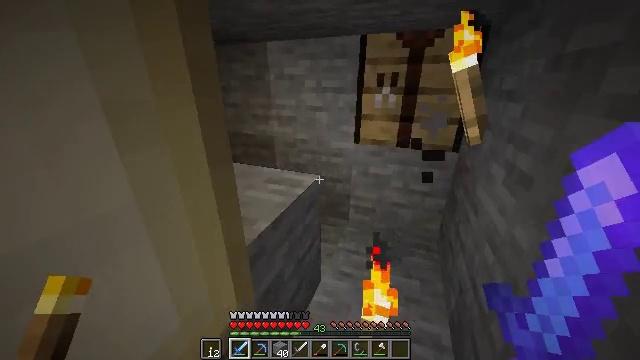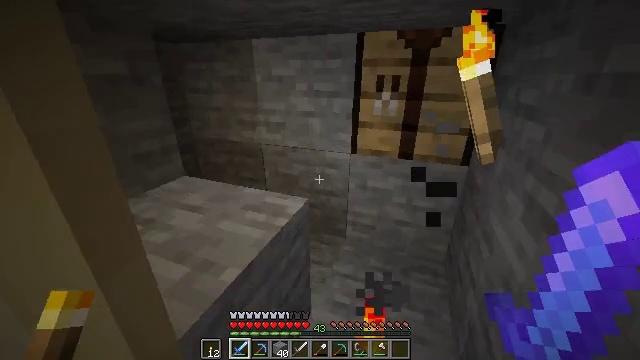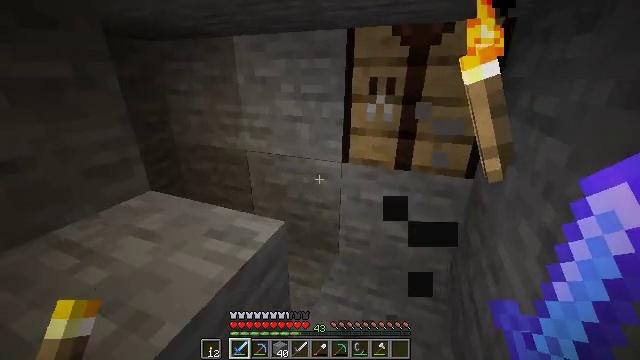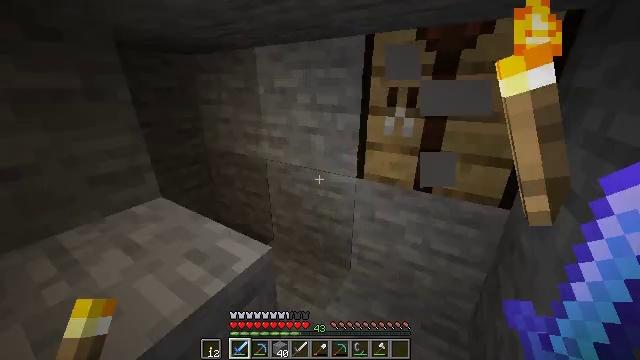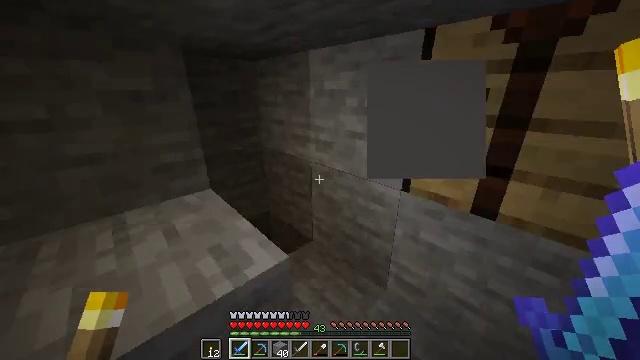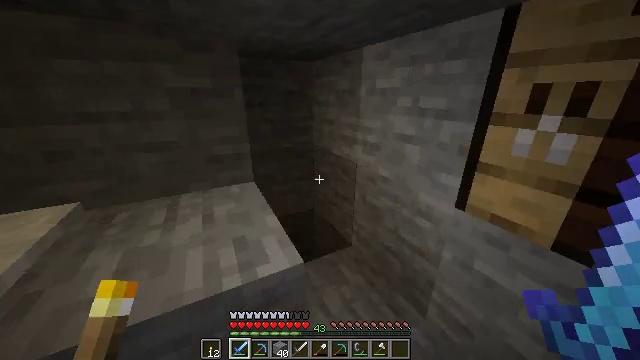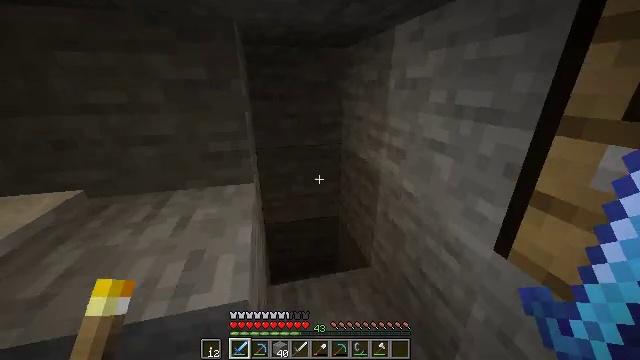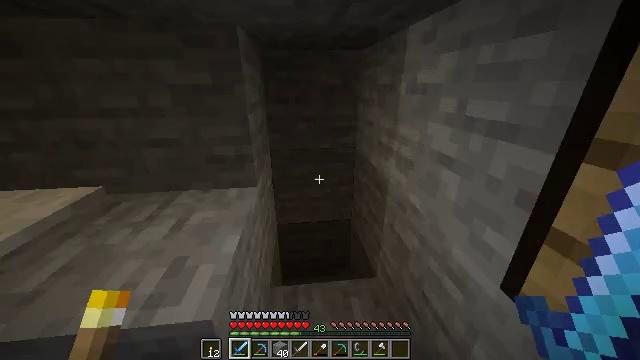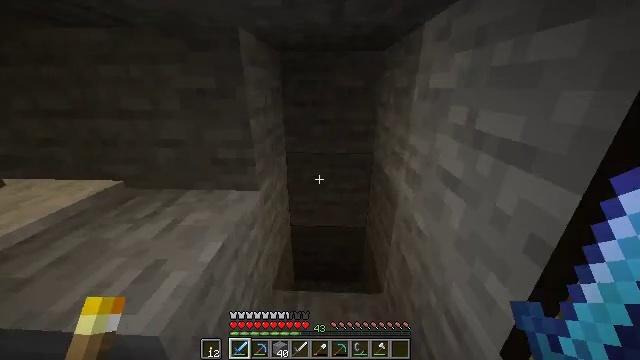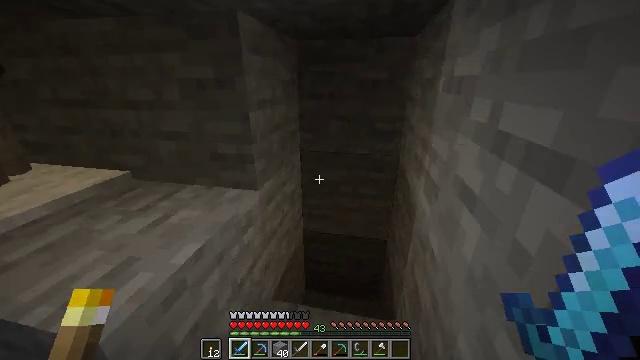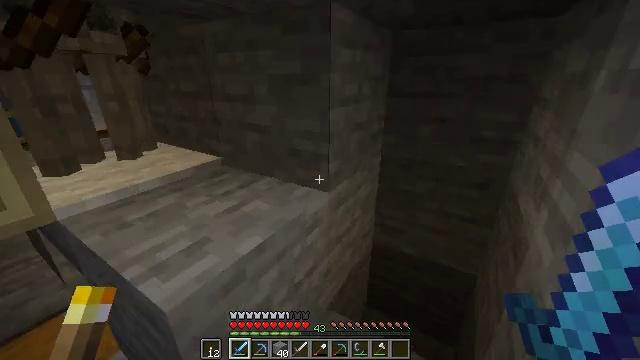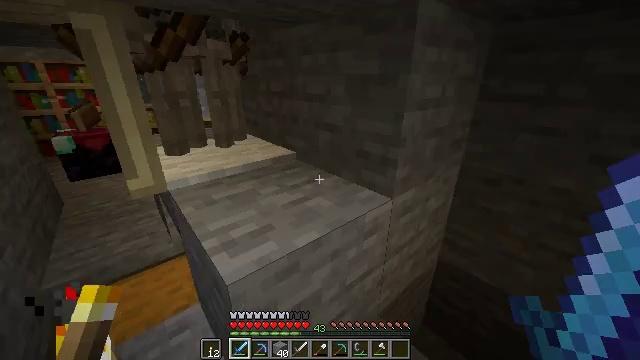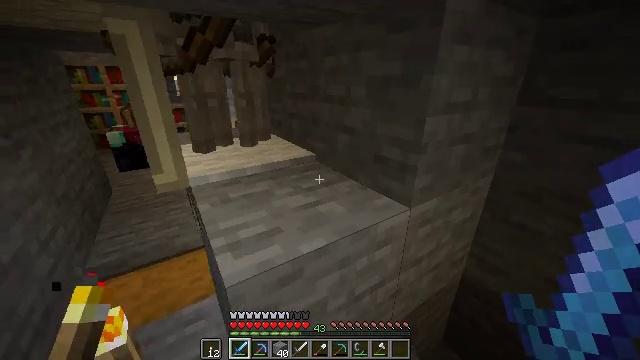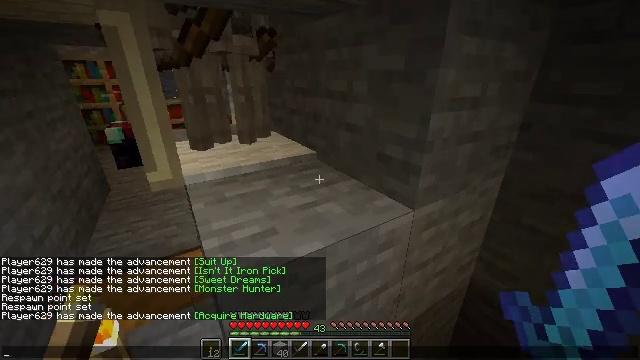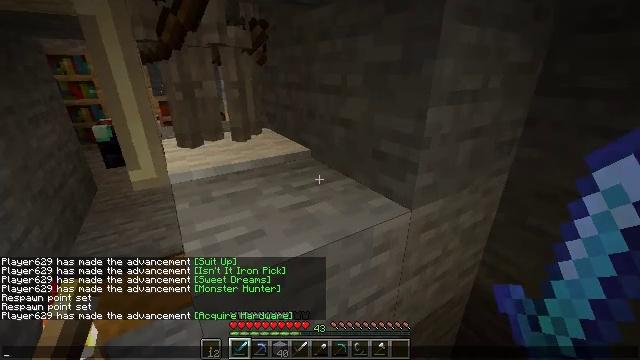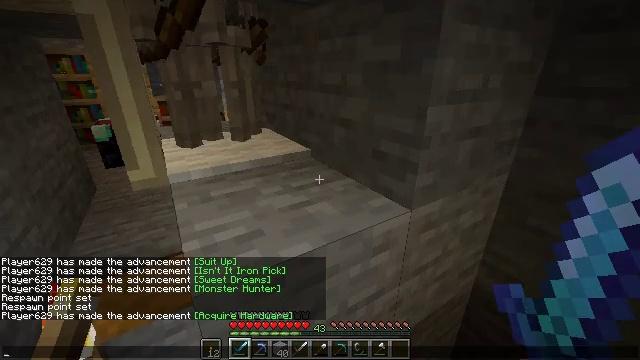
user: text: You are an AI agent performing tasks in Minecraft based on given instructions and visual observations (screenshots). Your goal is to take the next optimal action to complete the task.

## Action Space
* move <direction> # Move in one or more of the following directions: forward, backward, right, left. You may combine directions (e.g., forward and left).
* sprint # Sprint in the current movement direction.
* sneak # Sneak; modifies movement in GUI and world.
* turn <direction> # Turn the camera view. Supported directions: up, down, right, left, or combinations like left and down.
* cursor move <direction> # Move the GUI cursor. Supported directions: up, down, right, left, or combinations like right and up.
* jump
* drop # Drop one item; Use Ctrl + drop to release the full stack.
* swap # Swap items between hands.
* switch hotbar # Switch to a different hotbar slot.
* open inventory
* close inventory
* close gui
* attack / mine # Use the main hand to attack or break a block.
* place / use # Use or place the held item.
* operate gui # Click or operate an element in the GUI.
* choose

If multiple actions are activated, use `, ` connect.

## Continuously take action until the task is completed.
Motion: motion action
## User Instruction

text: Open the crafting table to create a stone slab.
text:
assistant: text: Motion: move forward and move right, sprint
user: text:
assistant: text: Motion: move forward and move right, sprint
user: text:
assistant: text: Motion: move forward and move right, sprint, turn left
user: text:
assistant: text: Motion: move forward and move right, sprint, turn left
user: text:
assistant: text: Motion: move forward and move right, sprint, turn left
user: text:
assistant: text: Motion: move forward and move right, turn left
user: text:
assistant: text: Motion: move forward and move right, turn left
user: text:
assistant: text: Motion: move right, turn left
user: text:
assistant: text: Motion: move right, turn left
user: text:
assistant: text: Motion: move right, turn left
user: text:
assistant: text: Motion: move right, turn left
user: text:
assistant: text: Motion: turn left
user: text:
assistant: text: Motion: turn left
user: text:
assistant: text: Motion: no_op
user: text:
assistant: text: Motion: turn left
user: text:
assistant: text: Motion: turn left and down
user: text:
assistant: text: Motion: turn left and down
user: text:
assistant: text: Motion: turn left and down
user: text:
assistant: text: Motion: turn down
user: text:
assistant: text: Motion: turn right and down
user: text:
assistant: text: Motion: no_op
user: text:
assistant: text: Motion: no_op
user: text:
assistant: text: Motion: no_op
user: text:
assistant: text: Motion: no_op
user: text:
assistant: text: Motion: no_op
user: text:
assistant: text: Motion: no_op
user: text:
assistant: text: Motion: no_op
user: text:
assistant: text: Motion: no_op
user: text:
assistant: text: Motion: no_op
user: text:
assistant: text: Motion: turn left and up